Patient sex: F
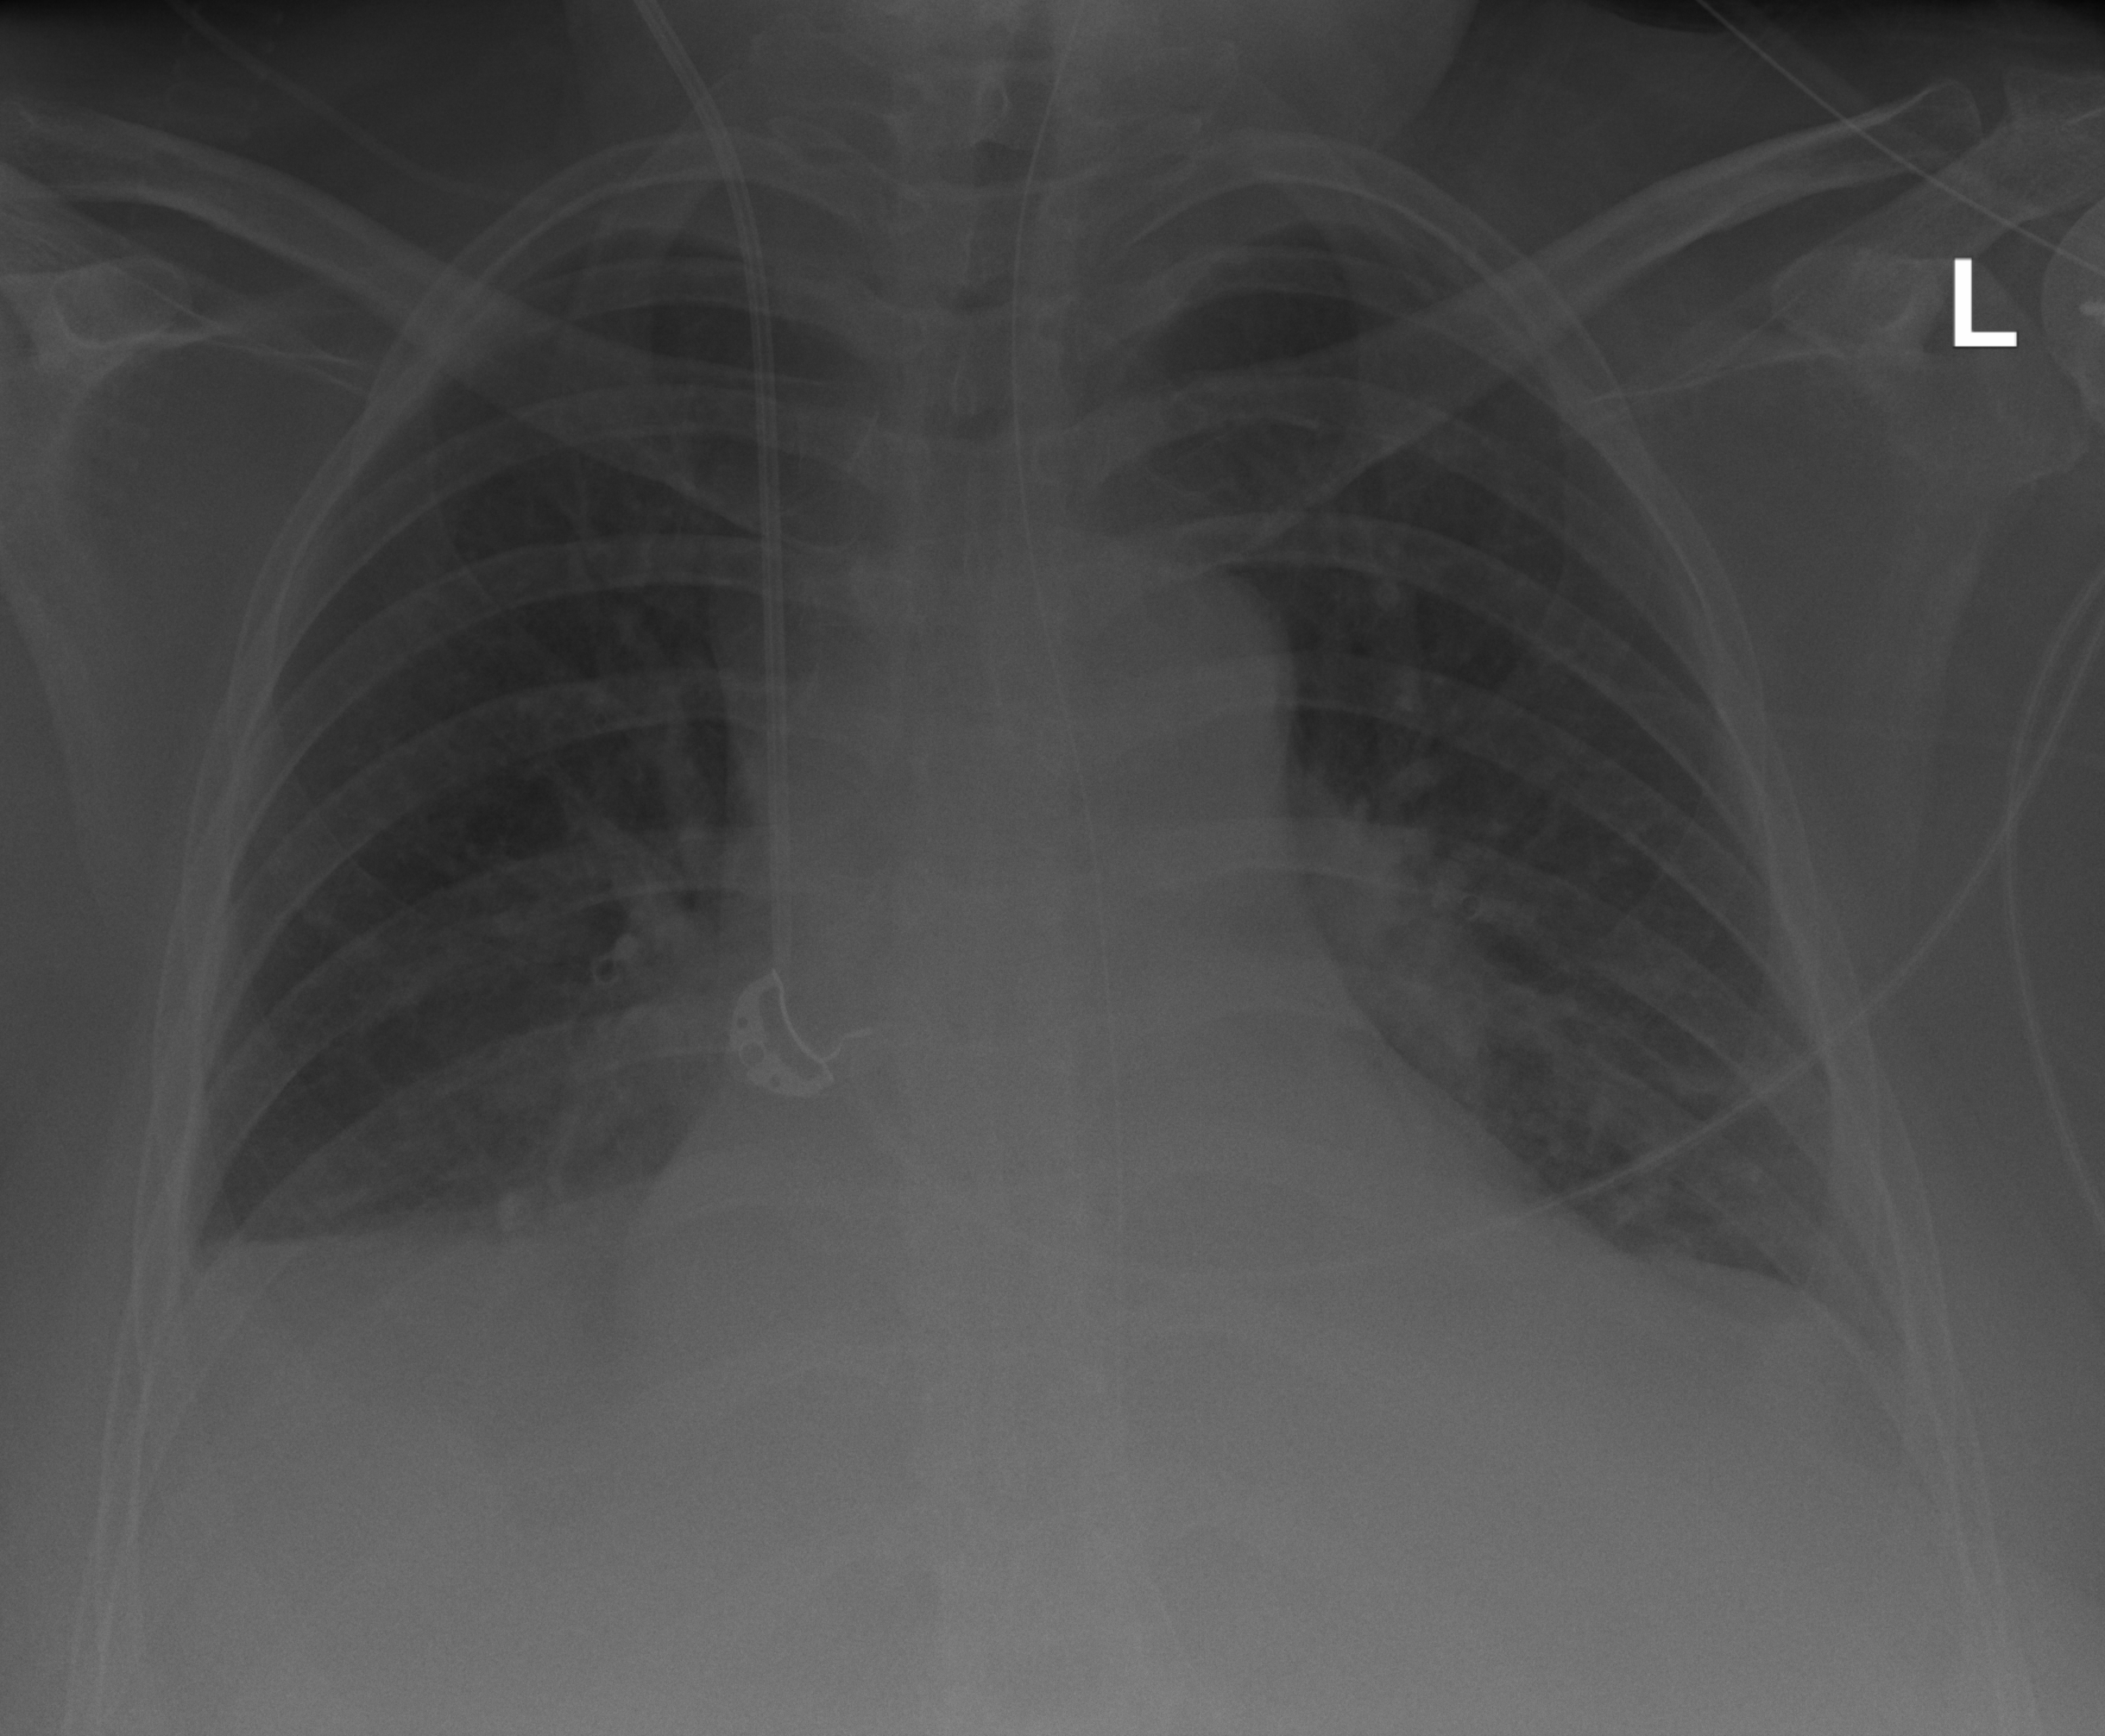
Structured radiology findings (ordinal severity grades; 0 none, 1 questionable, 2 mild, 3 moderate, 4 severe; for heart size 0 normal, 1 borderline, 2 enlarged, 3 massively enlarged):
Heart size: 2
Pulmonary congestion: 2
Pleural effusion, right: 2
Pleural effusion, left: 1
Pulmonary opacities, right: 0
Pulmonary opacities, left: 0
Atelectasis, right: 2
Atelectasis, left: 2